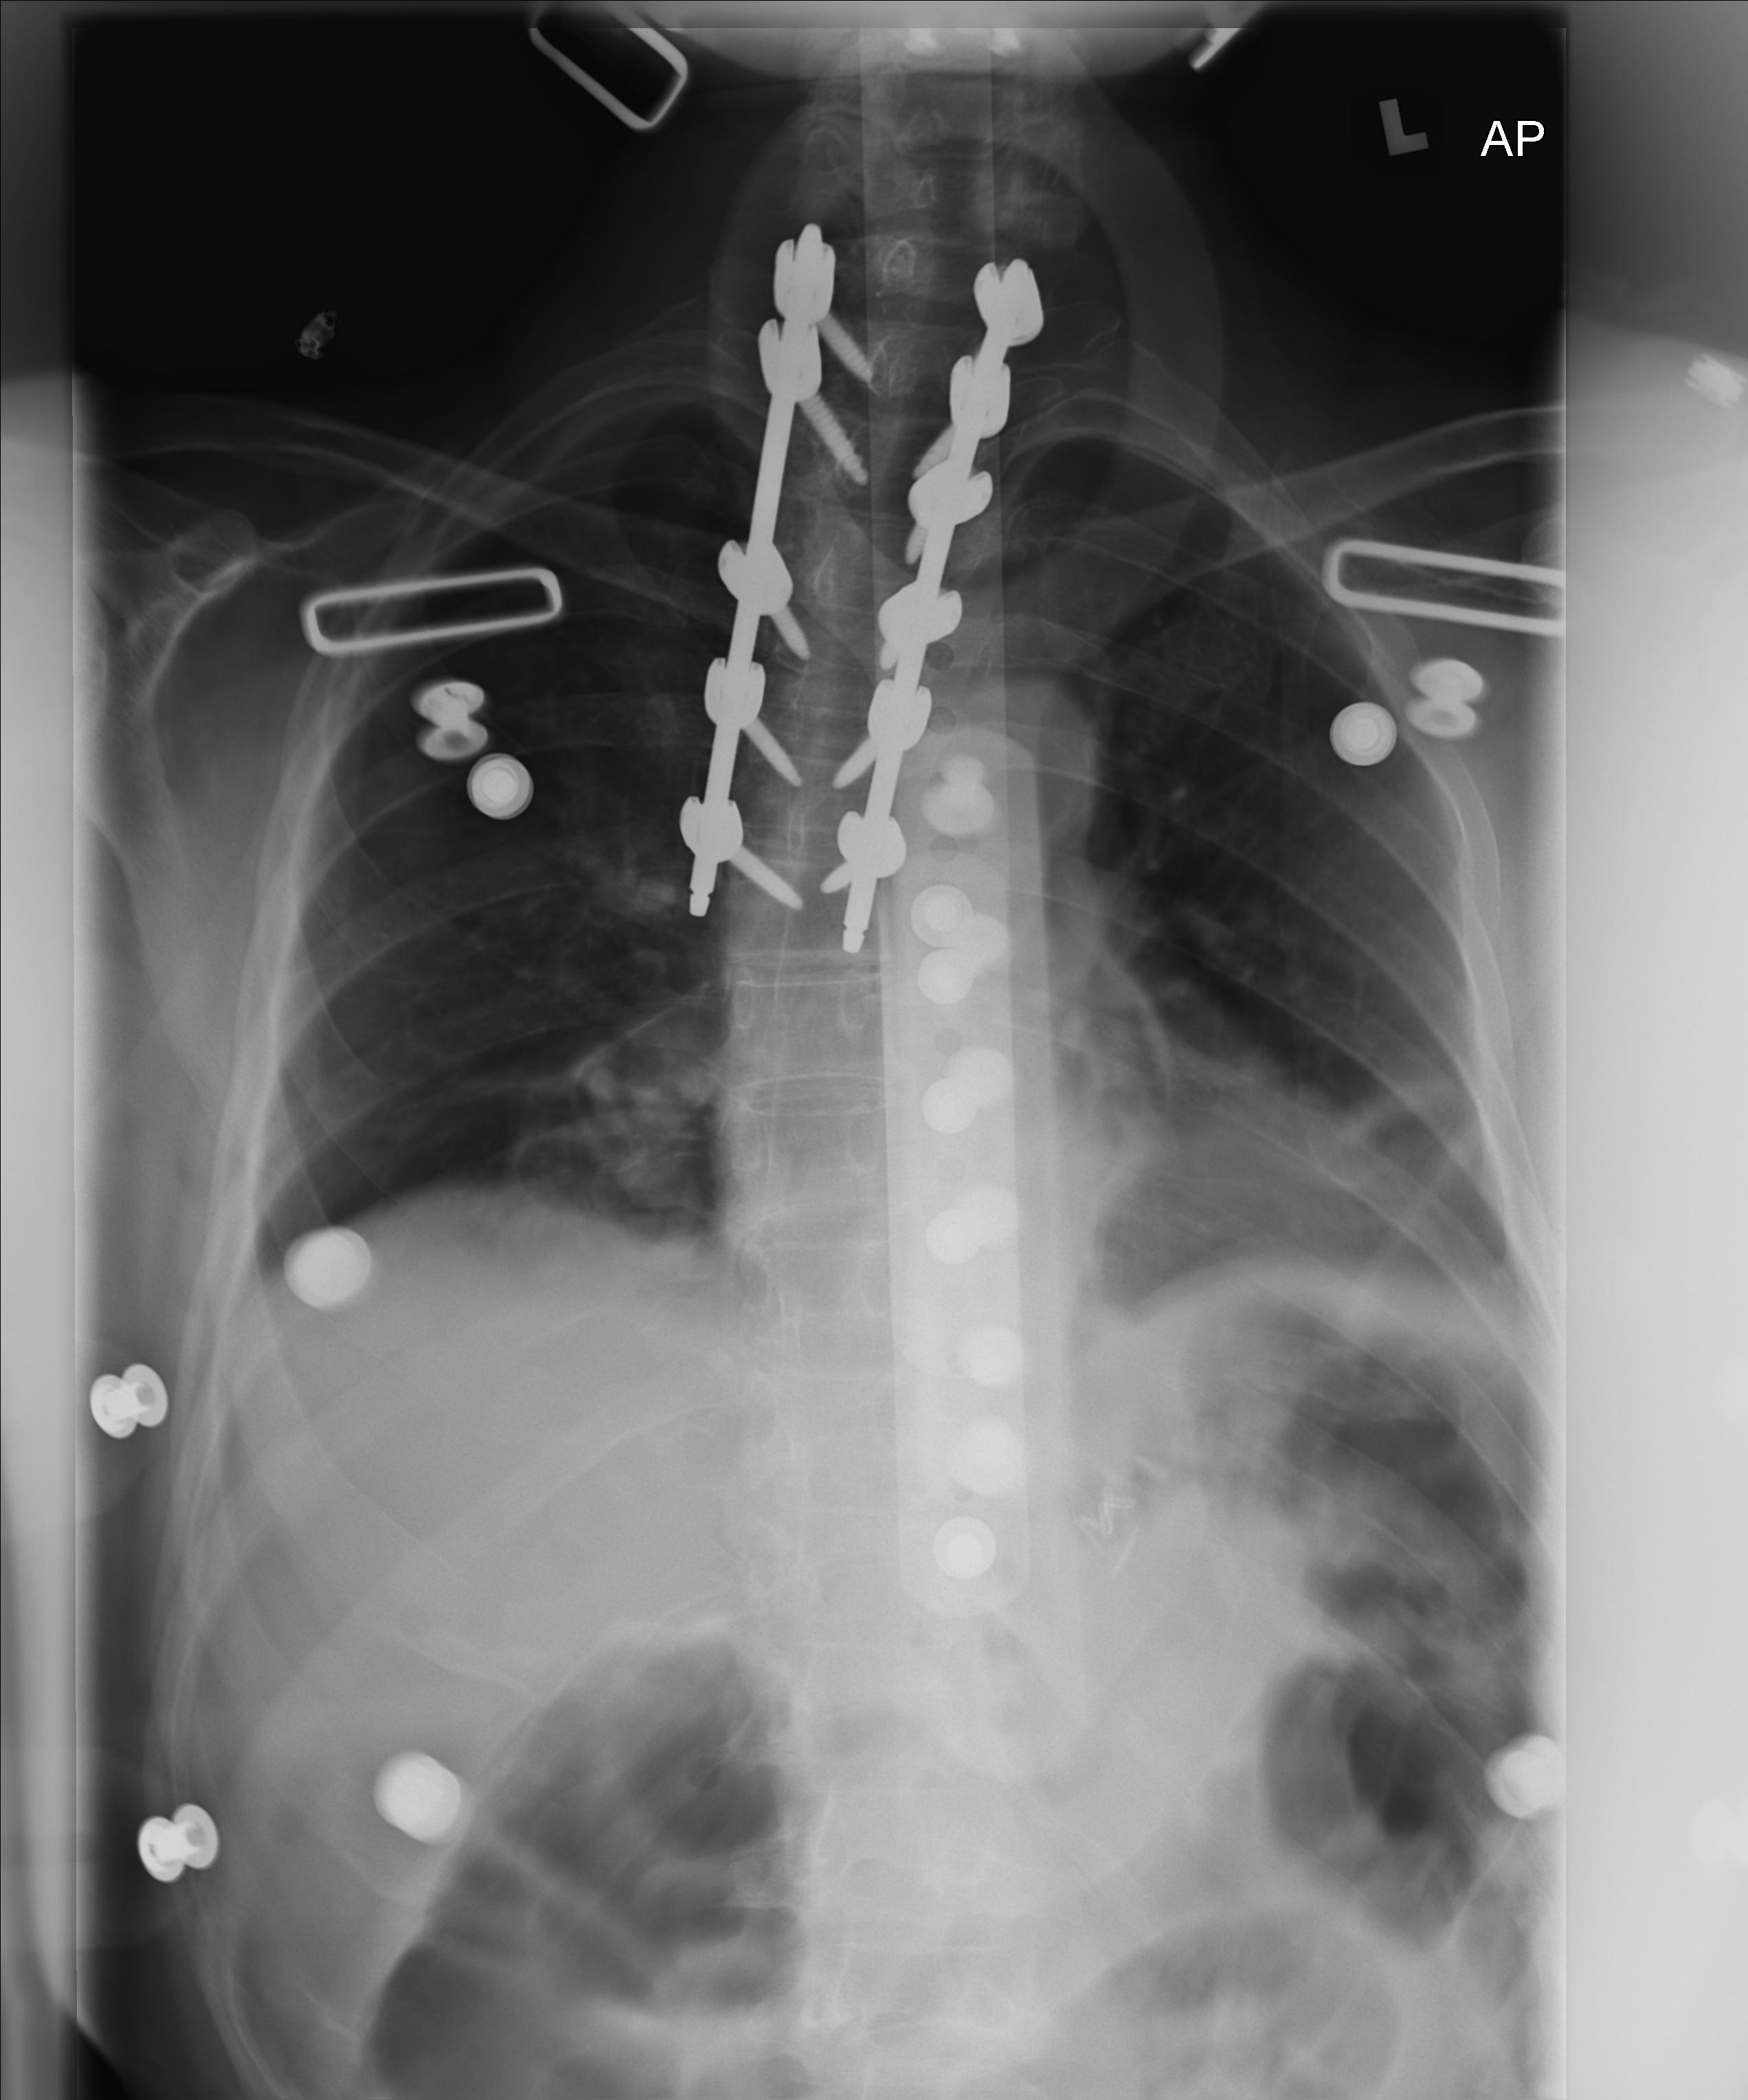
View: AP
Implant manufacturer: medtronic solera